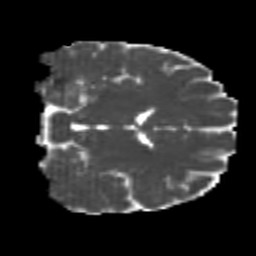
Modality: MD
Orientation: coronal
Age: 25
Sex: male
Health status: healthy
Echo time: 0.074 s